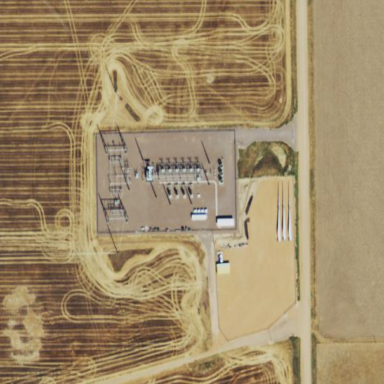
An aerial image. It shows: Outdoor power substation surrounded by fence. The substation operates at the distribution level.